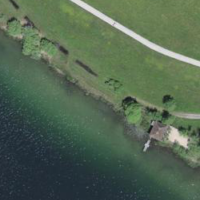
EUNIS habitat code: 52
Species observed at this site:
Dipsacus fullonum
Geum rivale
Cirsium palustre